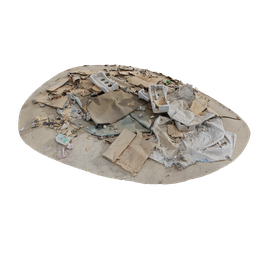
Label: architecture